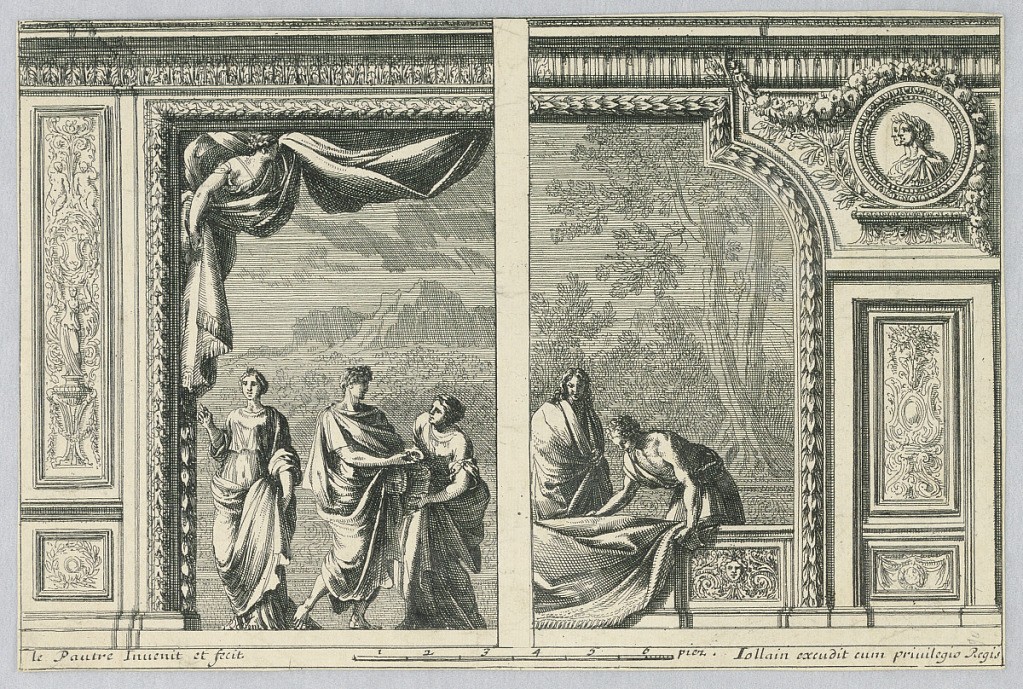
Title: Two Designs for French Alcove
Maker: Jean Le Pautre, French, 1618–1682
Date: ca. 1650
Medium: Etching on paper
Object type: Print
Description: Three classical persons are shown against a mountainous landscape. The opening is rectangular. A figure supports a curtain. A right half: two persons stand behind the balustrade, one of them busy with a cloth. Wooded landscape in the rear.